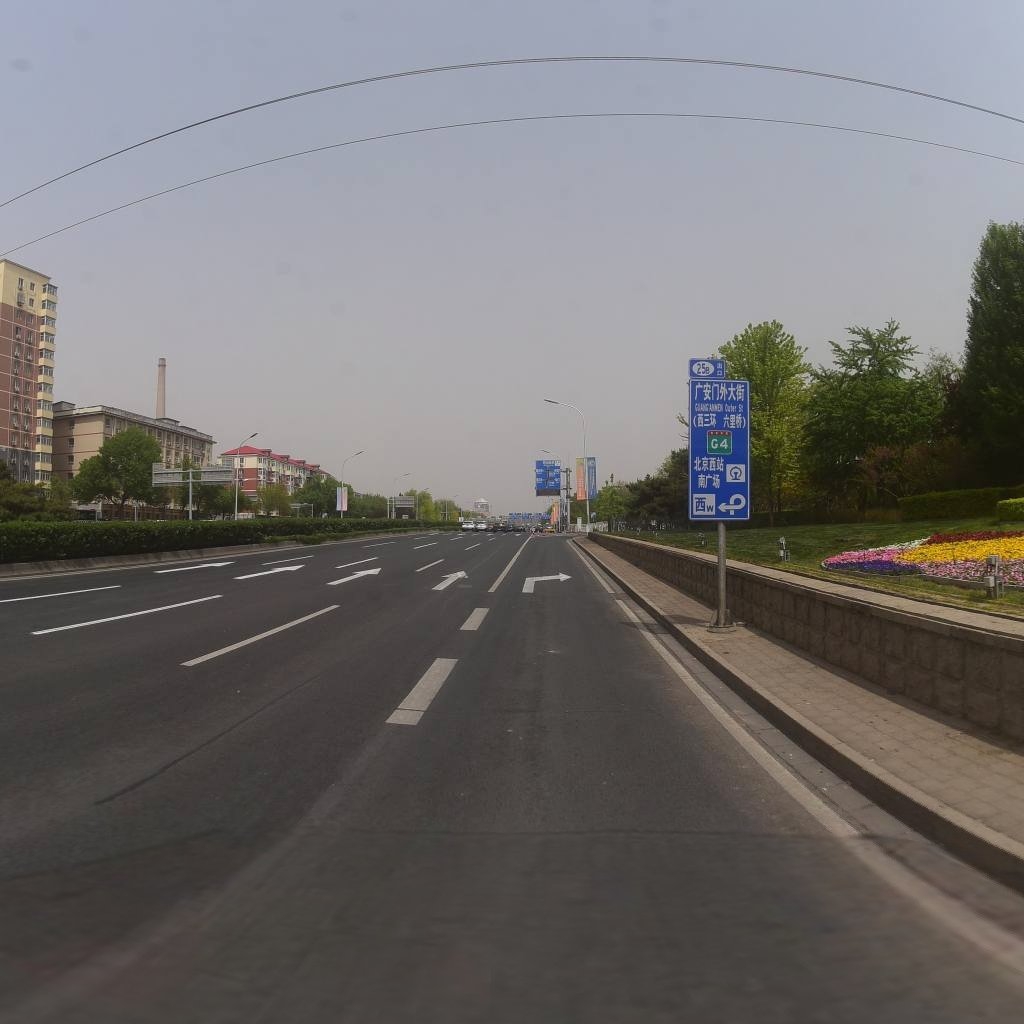
Region: Xicheng
Road damage annotations: longitudinal patch, transverse patch